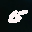
Label: 5